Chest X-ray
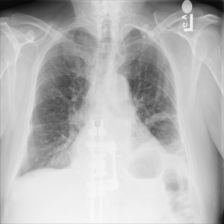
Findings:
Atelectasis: positive
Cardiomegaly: negative
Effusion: positive
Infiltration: negative
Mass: negative
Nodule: negative
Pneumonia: negative
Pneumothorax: negative
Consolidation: negative
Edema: negative
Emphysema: negative
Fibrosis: negative
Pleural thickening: negative
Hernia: negative